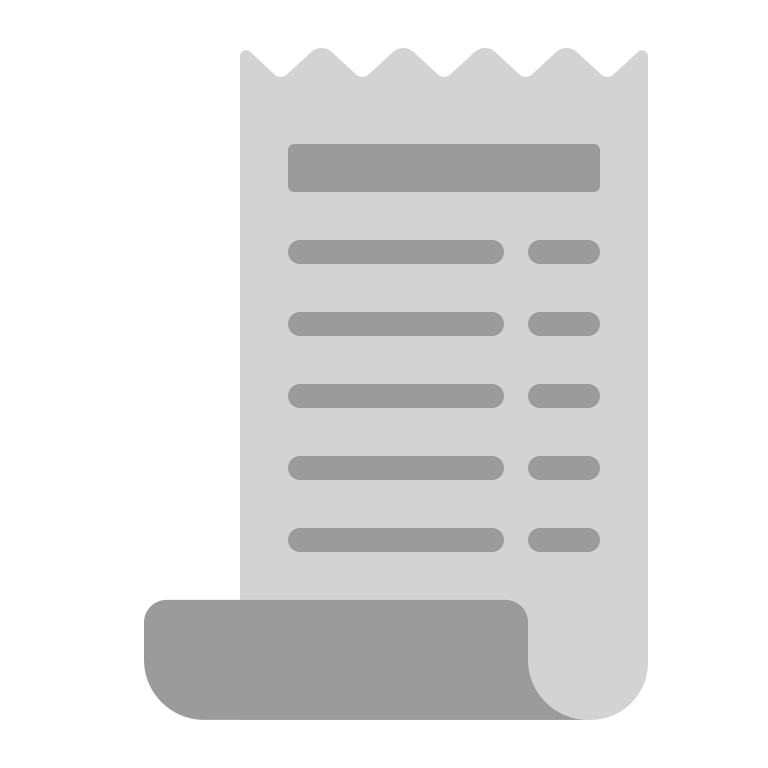
receipt flat